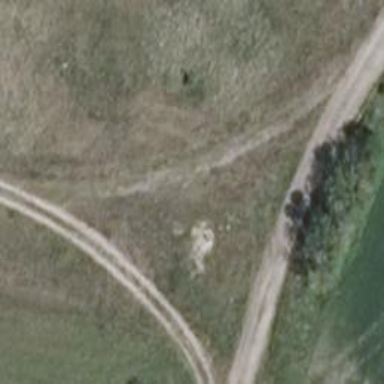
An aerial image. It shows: Sandy track.